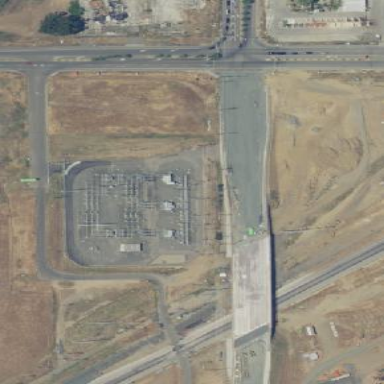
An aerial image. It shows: Power substation.